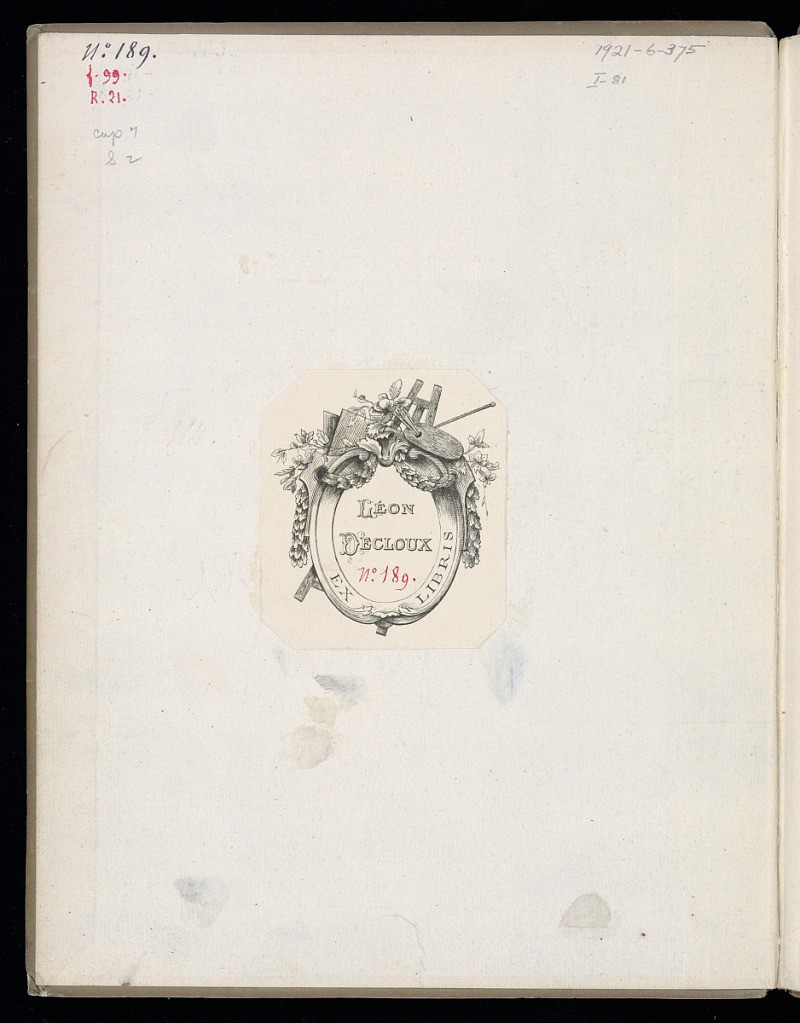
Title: Album of Ornamental Letter Designs
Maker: Jean Baptiste Piauger, French, active 1760s
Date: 1767
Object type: Album
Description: Album of designs for letters of the alphabet from a series published within Pouget's DICTIONNAIRE DE CHIFRES ET DE LETTRES ORNÉES, A L'USAGE DE TOUS LES ARTISTES [...]. Each plate has six designs for letters, decorated with rococo motifs and scenes.